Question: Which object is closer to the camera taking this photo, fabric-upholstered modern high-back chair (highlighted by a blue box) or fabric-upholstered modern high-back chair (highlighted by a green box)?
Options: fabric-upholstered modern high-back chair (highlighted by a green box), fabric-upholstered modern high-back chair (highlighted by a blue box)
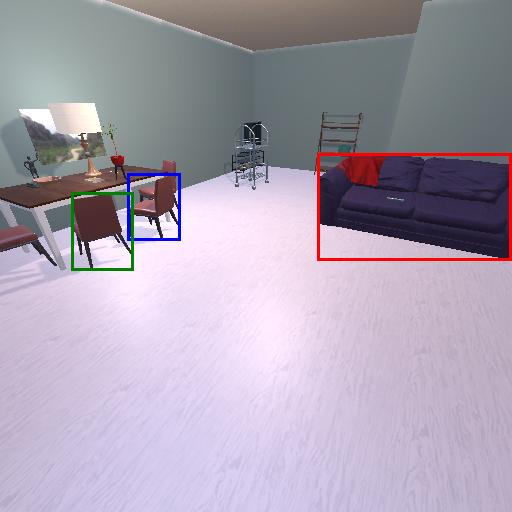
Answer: fabric-upholstered modern high-back chair (highlighted by a green box)